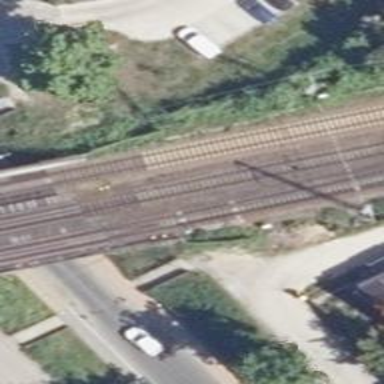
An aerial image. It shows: Railway switch with the turnout on the left side.